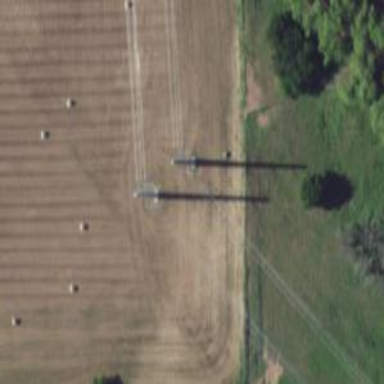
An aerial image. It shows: Power tower.